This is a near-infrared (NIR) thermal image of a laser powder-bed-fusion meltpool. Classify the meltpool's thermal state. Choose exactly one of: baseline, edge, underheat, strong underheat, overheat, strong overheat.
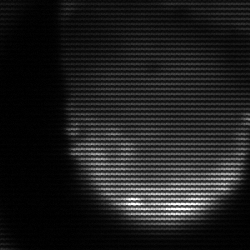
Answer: edge